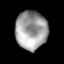
Tissue: lung
Cell type: Myeloid cells
Senescence score: 0.2408
Nuclear area (px): 1196
Mean DAPI intensity: 158.081